Field crop: maize
Growth stage: 2
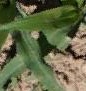
Species: maize